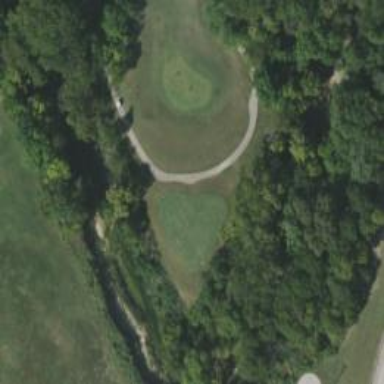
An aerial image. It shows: Service road designated as golf cart path.